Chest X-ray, AP view. Patient: 64 years old, sex M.
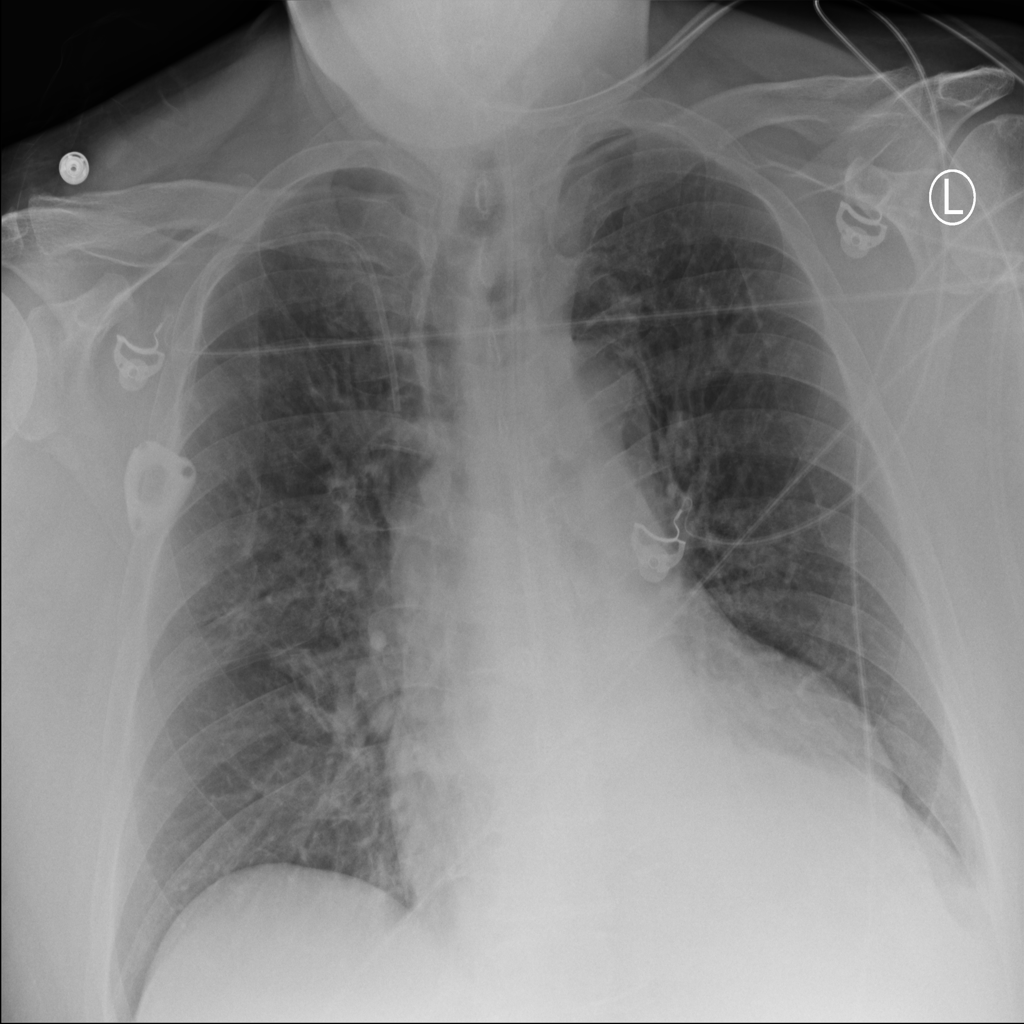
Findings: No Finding